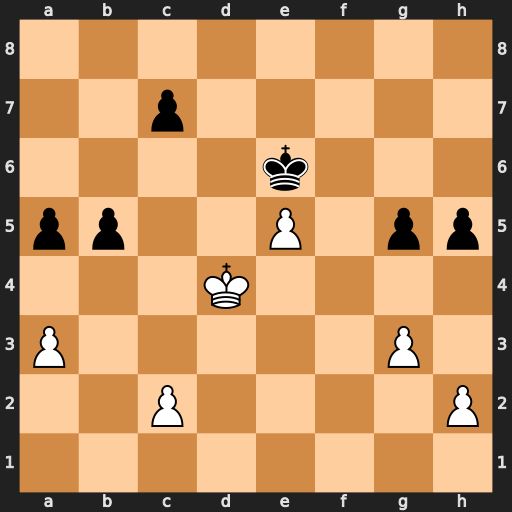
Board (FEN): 8/2p5/4k3/pp2P1pp/3K4/P5P1/2P4P/8
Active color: w
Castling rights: -
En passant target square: -
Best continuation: Kc5 b4 a4 Kxe5 Kb5 Kd4 Kxa5